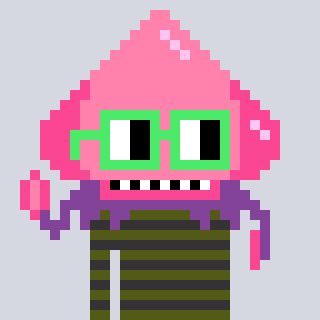
a pixel art character with square light green glasses, a squid-shaped head and a grayscale-colored body on a cool background